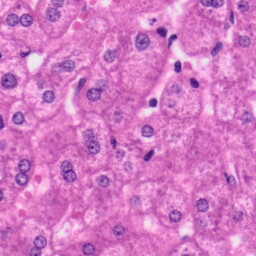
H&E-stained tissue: Liver